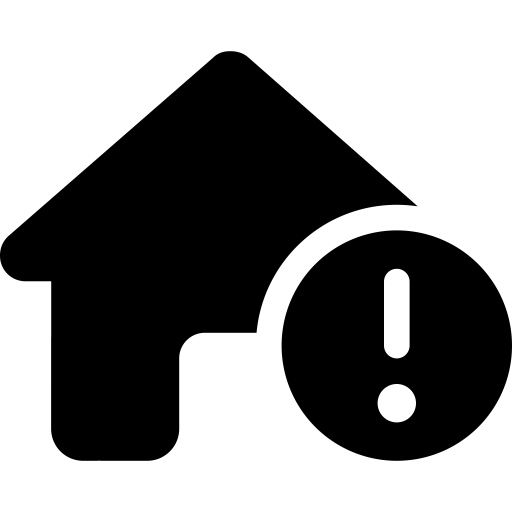
Tags: icon, FontAwesome, fa-icon, solid, house, circle, exclamation